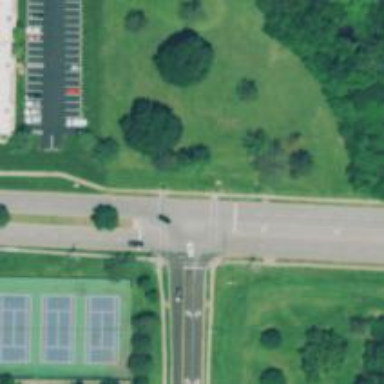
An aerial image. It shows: Solid stop line on the road.